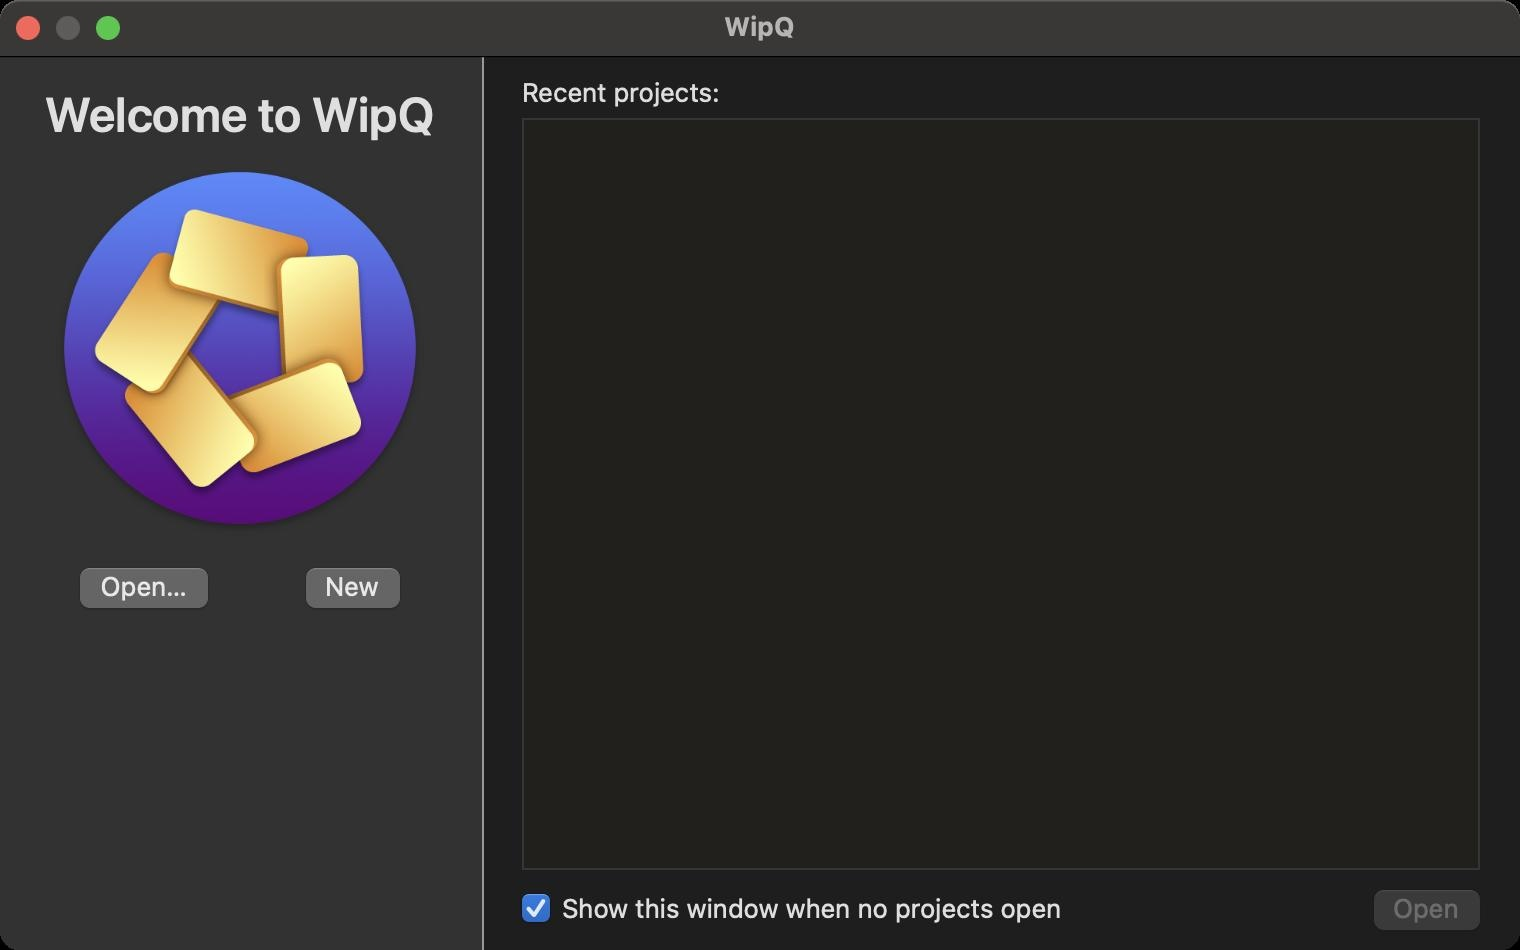
Accessibility tree:
{"name": "WipQ", "role": "AXWindow", "description": null, "role_description": "dialog", "value": null, "position": "454.00;251.00", "size": "760;475", "children": [{"name": null, "role": "AXGroup", "description": null, "role_description": "group", "value": null, "position": "241.00;28.00", "size": "1;447", "children": []}, {"name": null, "role": "AXScrollArea", "description": null, "role_description": "scroll area", "value": null, "position": "261.00;59.00", "size": "479;376", "children": [{"name": null, "role": "AXTable", "description": null, "role_description": "table", "value": null, "position": "262.00;60.00", "size": "477;374", "children": [{"name": null, "role": "AXColumn", "description": null, "role_description": "column", "value": null, "position": "262.00;60.00", "size": "385;374", "children": []}]}]}, {"name": "Open…", "role": "AXButton", "description": null, "role_description": "button", "value": null, "position": "33.00;279.00", "size": "78;32", "children": []}, {"name": "Open", "role": "AXButton", "description": null, "role_description": "button", "value": null, "position": "680.00;440.00", "size": "67;32", "children": []}, {"name": "New", "role": "AXButton", "description": null, "role_description": "button", "value": null, "position": "146.00;279.00", "size": "61;32", "children": []}, {"name": null, "role": "AXImage", "description": "application icon", "role_description": "image", "value": null, "position": "20.00;74.00", "size": "200;200", "children": []}, {"name": null, "role": "AXStaticText", "description": null, "role_description": "text", "value": "Welcome to WipQ", "position": "18.00;43.00", "size": "204;28", "children": []}, {"name": null, "role": "AXStaticText", "description": null, "role_description": "text", "value": "Recent projects:", "position": "259.00;38.00", "size": "103;16", "children": []}, {"name": "Show_this_window_when_no_projects_open", "role": "AXCheckBox", "description": null, "role_description": "checkbox", "value": 1, "position": "259.00;445.00", "size": "276;18", "children": []}, {"name": null, "role": "AXButton", "description": null, "role_description": "close button", "value": null, "position": "7.00;6.00", "size": "14;16", "children": []}, {"name": null, "role": "AXButton", "description": null, "role_description": "zoom button", "value": null, "position": "47.00;6.00", "size": "14;16", "children": [{"name": null, "role": "AXGroup", "description": null, "role_description": "group", "value": null, "position": "47.00;6.00", "size": "14;16", "children": []}]}, {"name": null, "role": "AXButton", "description": null, "role_description": "minimize button", "value": null, "position": "27.00;6.00", "size": "14;16", "children": []}, {"name": null, "role": "AXStaticText", "description": null, "role_description": "text", "value": "WipQ", "position": "360.00;5.00", "size": "40;16", "children": []}]}